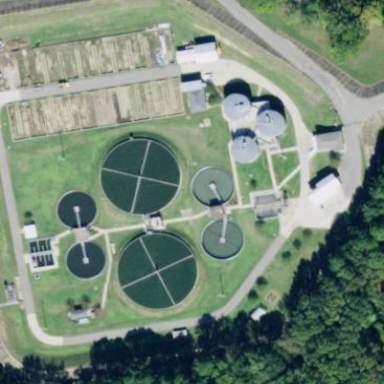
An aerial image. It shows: View of wastewater plant.